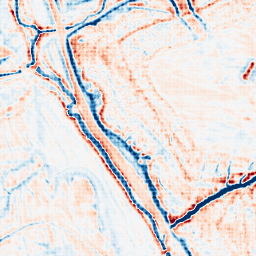
Category: edge_preserving
Decomposition family: bilateral
Decomposition parameters: d: 15
sigma_color: 25
sigma_space: 25
Upsampling method: sinc_hamming
Upsampling parameters: scale: 4
kernel_size: 4
Upsampling scale: 4